Question: When you hover over a property in VS it shows the datatype and the origin/name.
I would like it to show a description.
'///<summary>' only works in the intellisense when you browse your properties.
The 'ComponentModel.Description' data attribute only works in the intergrated VS property window (IDE thing or what ever).
Is there a 3rd option to get to show it on mouseover?

If not, is there maybe a setting in ReSharper that does the trick?
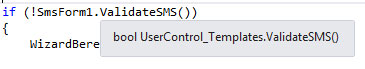
Answer: You can try 'ReSharper > Options... > Code Inspection > Enable code analysis ON' and 'Color Identifierts ON', this will replace VS tooltips with R# tooltips...